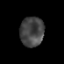
Tissue: prostate
Cell type: T cells
Senescence score: 0.7754
Nuclear area (px): 695
Mean DAPI intensity: 69.033